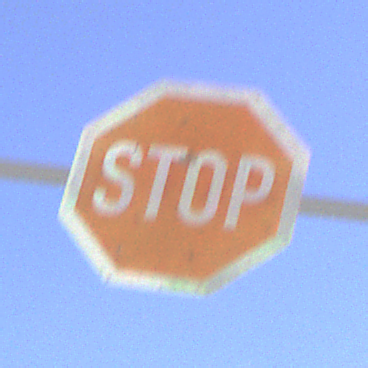
Verkehrszeichen: Stop
Umgebung: Outdoor, Nature
Tageszeit: Midday
Wetter: Clear
Licht: Natural
Jahreszeit: NotSpecified
Kontrast: HighContrast